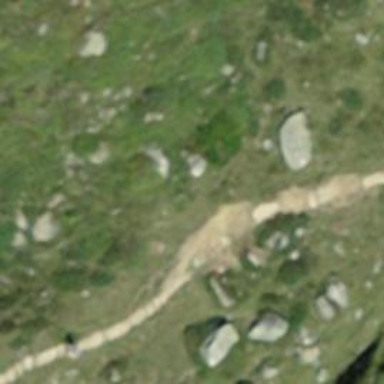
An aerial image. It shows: Rocky path.